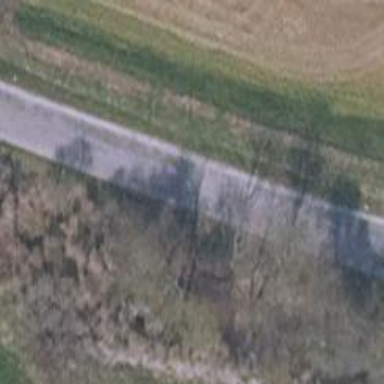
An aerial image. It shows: Tertiary road with asphalt surface.